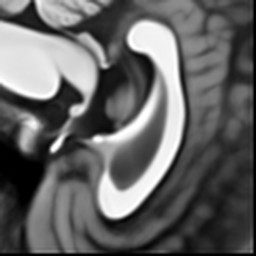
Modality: T1w
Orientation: sagittal